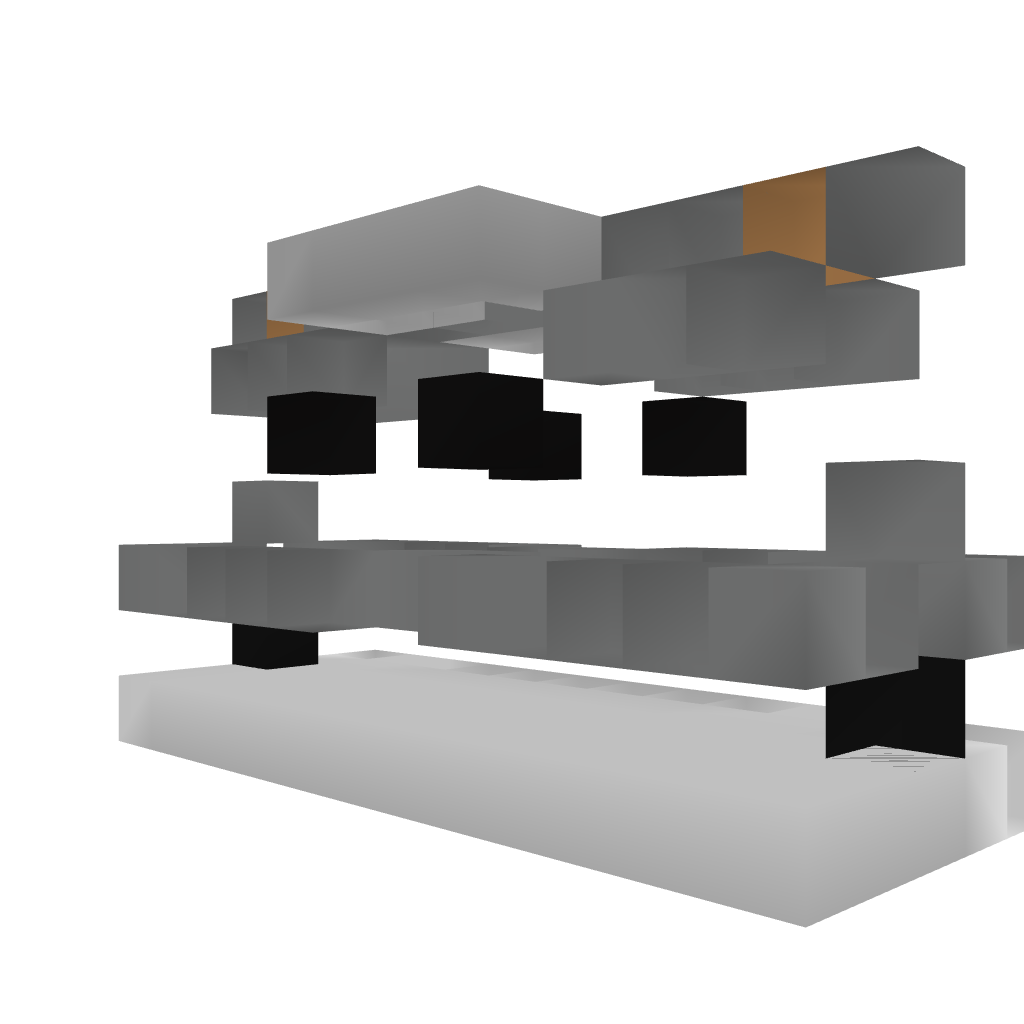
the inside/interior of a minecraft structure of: Automatic Piston Gate